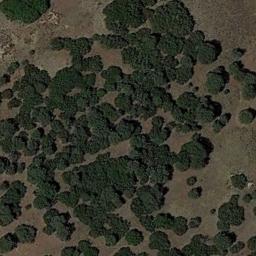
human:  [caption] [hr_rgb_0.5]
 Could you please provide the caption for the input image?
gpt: Some connected green chaparrals grow on the wasteland .

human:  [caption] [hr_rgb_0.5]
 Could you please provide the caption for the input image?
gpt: Chaparral is densely distributed in the sand .

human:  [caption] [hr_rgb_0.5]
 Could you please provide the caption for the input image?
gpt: There is a wood in this jungle .

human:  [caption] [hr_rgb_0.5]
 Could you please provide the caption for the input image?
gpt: The chaparral is consist of dense bushes .

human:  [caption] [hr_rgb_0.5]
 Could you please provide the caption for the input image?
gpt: The chaparral is thicker on the left than on the right .